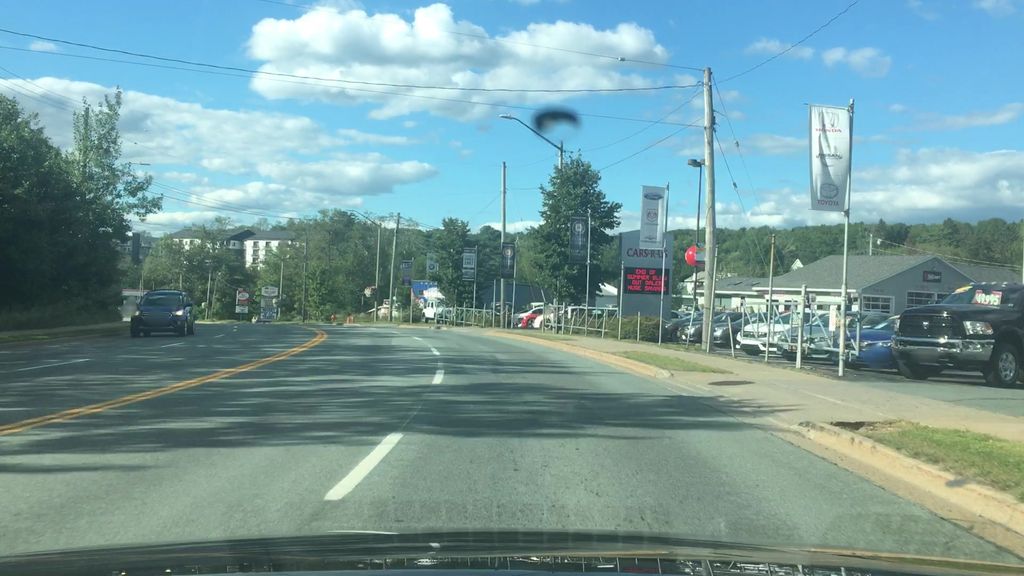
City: halifax